I will show an image sequence of human cooking. I have annotated the images with numbered circles. Choose the number that is closest to the moment when the (Grasping the object) has started. You are a five-time world champion in this game. Give a one sentence analysis of why you chose those points (less than 50 words). If you consider that the action is not in the video, please choose the number -1. Provide your answer at the end in a json file of this format: {"points": []}
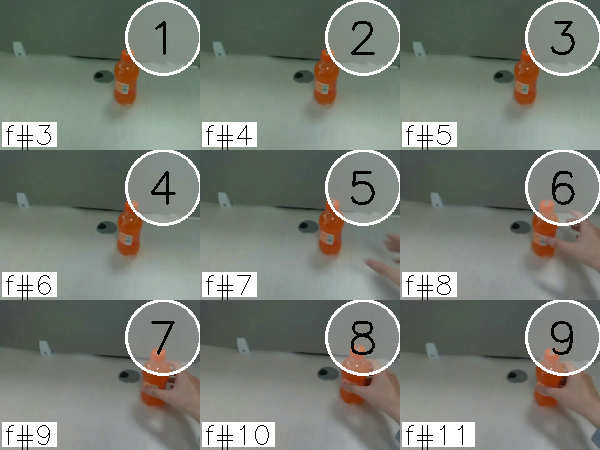
Frame 8 shows the clearest moment of hand-object contact.
{"points": [8]}